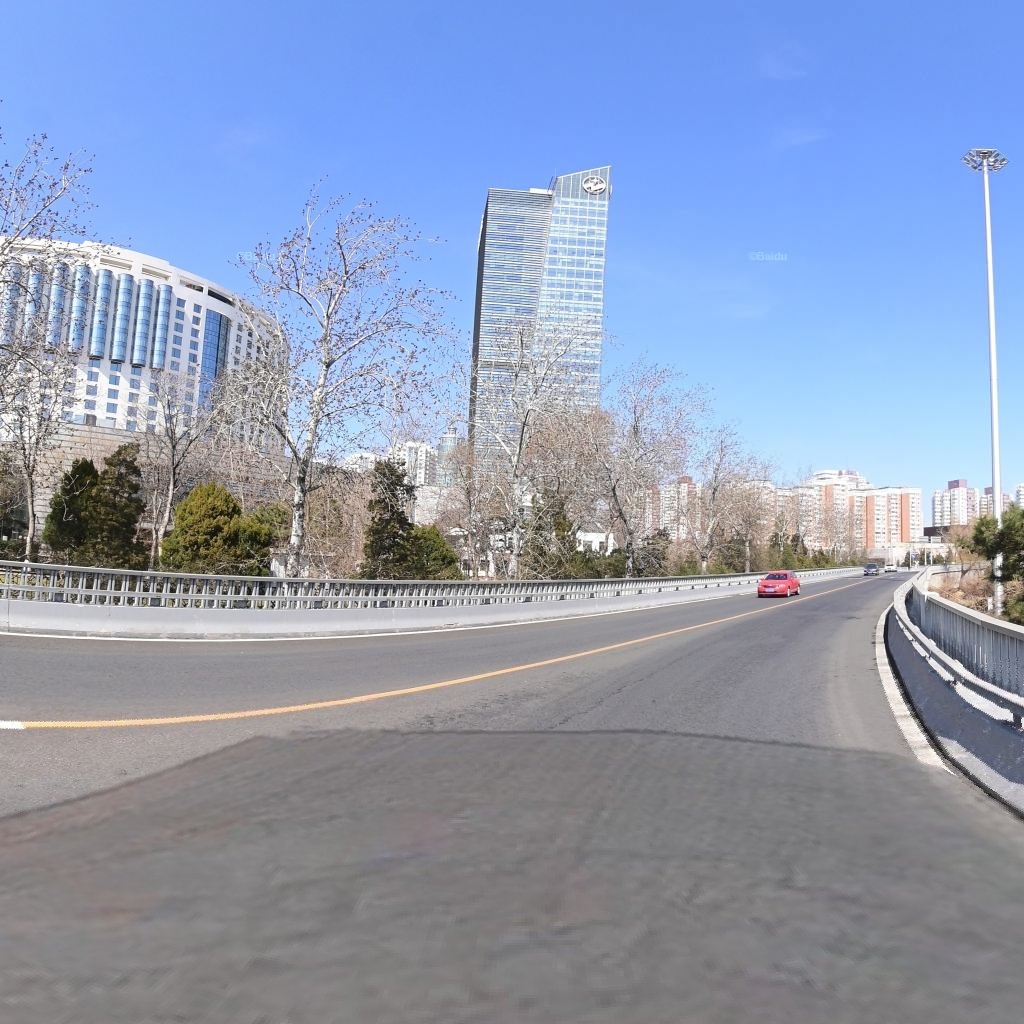
Region: Chaoyang
Road damage annotations: longitudinal crack